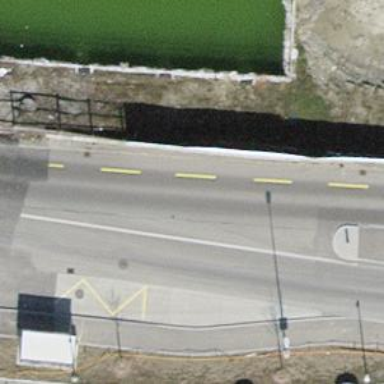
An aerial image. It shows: Primary highway with asphalt surface and dedicated lane for cycling on the left.